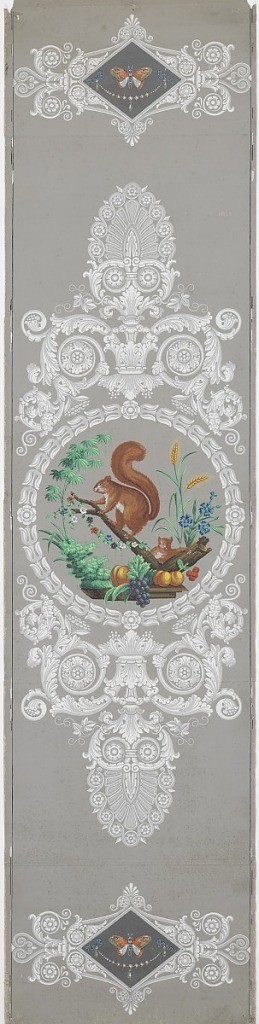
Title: Sidewall
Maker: Jacquemart & Bénard, France
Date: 1820
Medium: Block printed on handmade paper
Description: Scrolling foliate medallion enclosing squirrels perched on branch amidst fruit and flowers.